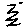
Label: zigzag